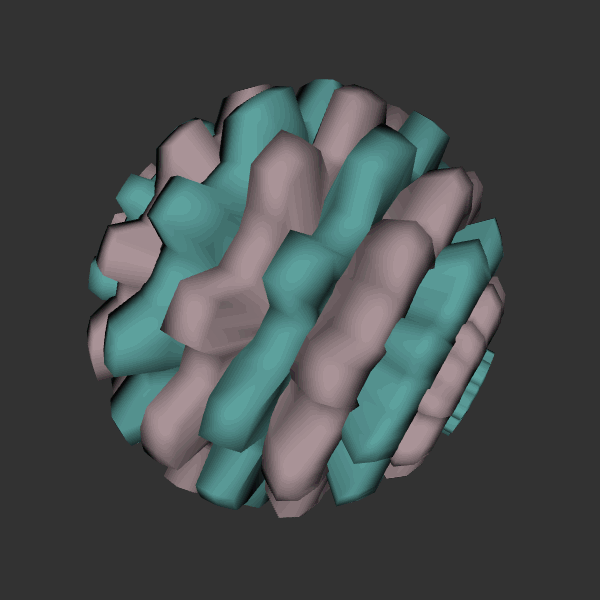
Background: dark